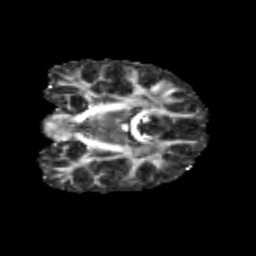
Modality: FA
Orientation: coronal
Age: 11
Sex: male
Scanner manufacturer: siemens
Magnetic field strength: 3 T
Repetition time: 3.8 s
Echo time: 0.07 s